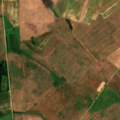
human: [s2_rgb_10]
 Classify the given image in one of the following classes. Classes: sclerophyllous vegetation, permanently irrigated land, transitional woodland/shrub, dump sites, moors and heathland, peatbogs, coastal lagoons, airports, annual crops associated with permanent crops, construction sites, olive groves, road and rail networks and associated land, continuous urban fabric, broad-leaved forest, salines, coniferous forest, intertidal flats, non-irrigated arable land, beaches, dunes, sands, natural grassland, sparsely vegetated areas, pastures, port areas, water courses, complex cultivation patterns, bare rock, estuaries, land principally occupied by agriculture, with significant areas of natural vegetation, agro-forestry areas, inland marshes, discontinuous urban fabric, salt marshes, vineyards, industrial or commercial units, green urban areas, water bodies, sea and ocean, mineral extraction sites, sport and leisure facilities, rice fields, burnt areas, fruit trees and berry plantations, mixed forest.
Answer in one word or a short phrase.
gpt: non-irrigated arable land, pastures, broad-leaved forest